Aerial crown-view tile of a tropical tree (Barro Colorado Island, Panama), acquired 20240813:
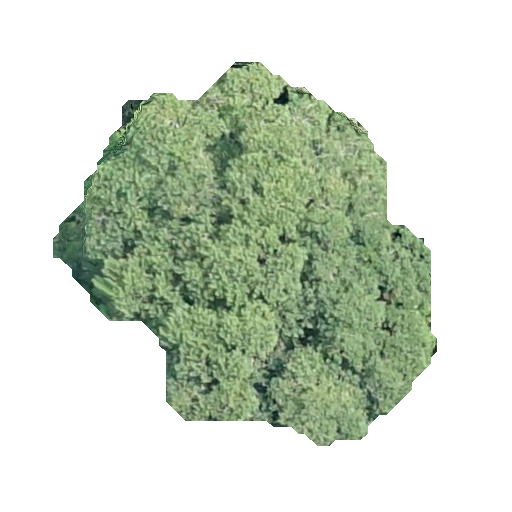
Species: Calophyllum longifolium
GBIF accepted scientific name: Calophyllum longifolium
Crown area: 145.908 m²